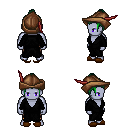
a pixel art fantasy rpg character, male body template, dark elf, purple skin, gray robe, gold greaves, green short topknot hairstyle, leather cap, brown slippers, four views (front, back, left, right), 2x2 character sprite sheet, small pixel art, hard edges, no anti-aliasing